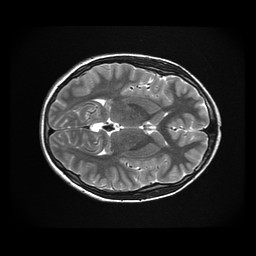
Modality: T2w
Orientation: axial
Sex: male
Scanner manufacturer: ge
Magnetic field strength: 3 T
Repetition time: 5 s
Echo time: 0.1017 s